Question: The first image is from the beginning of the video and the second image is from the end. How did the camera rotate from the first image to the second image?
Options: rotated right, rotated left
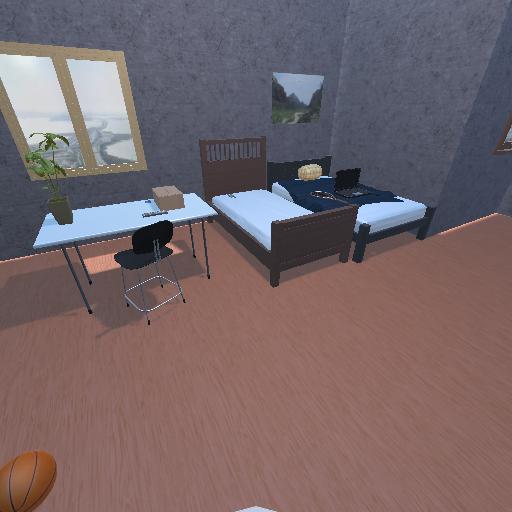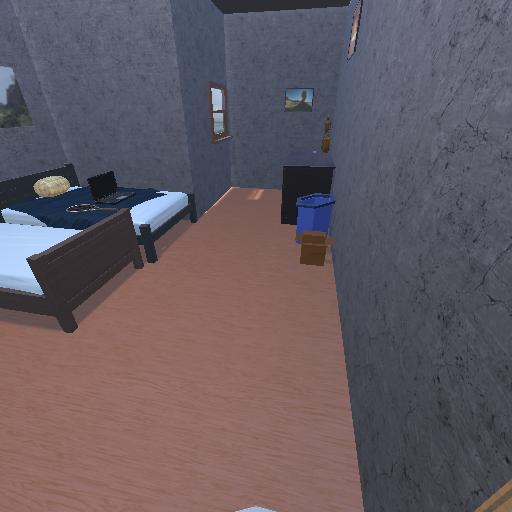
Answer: rotated right